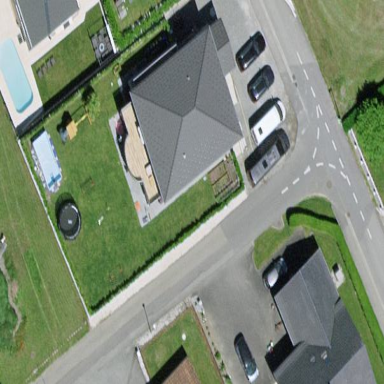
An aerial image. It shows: Simple house.